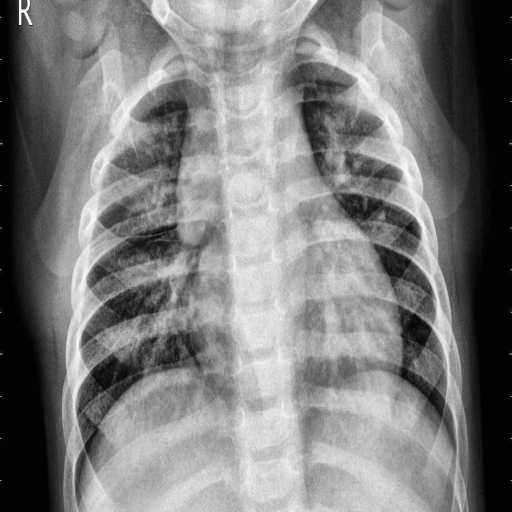
Finding: PNEUMONIA